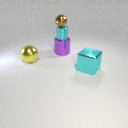
large purple metal cylinder behind large cyan metal cube